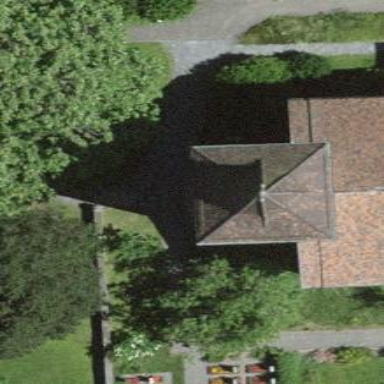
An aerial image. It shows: Building part that is bell tower. It is tower classified as bell tower.